Field crop: tomato
Growth stage: 1
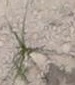
Species: cyperus